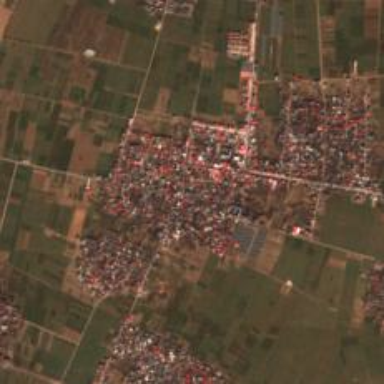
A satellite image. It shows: Township classified as town.